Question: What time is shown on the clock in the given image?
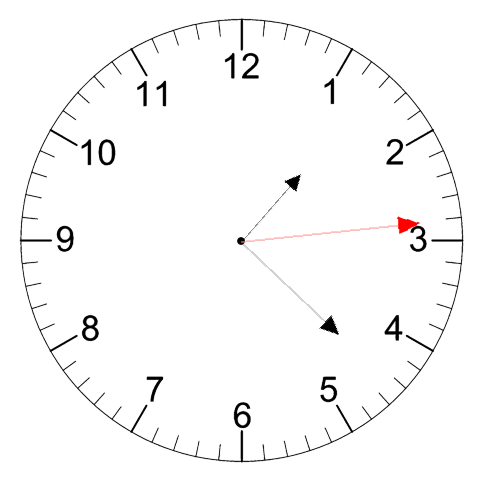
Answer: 01:22:14